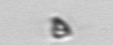
Label: Pyramimonas